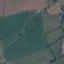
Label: Pasture